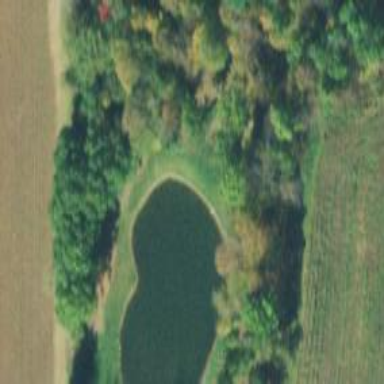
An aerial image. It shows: Serene pond surrounded by nature.